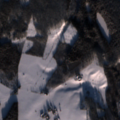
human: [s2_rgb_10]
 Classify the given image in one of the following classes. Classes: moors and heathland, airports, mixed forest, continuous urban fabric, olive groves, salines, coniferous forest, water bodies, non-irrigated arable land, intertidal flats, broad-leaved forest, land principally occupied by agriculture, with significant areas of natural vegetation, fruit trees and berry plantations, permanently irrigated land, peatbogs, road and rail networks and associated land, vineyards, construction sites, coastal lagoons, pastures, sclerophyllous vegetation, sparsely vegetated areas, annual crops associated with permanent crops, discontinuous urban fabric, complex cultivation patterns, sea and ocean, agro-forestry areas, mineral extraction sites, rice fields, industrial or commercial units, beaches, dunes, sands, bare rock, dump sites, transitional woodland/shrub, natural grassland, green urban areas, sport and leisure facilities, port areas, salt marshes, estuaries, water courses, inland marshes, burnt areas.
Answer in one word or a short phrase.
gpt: non-irrigated arable land, land principally occupied by agriculture, with significant areas of natural vegetation, coniferous forest, transitional woodland/shrub